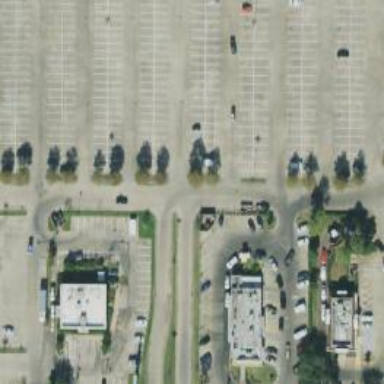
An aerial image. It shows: Parking space.